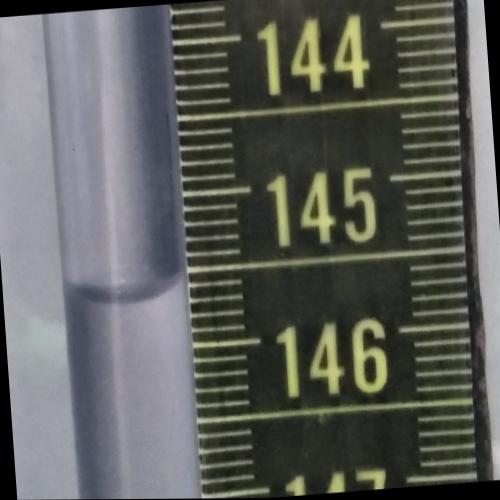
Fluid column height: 145.6 cm